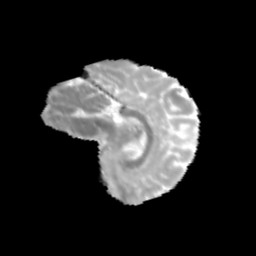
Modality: MD
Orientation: sagittal
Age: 12
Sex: female
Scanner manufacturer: siemens
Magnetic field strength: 3 T
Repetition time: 3.8 s
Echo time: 0.07 s